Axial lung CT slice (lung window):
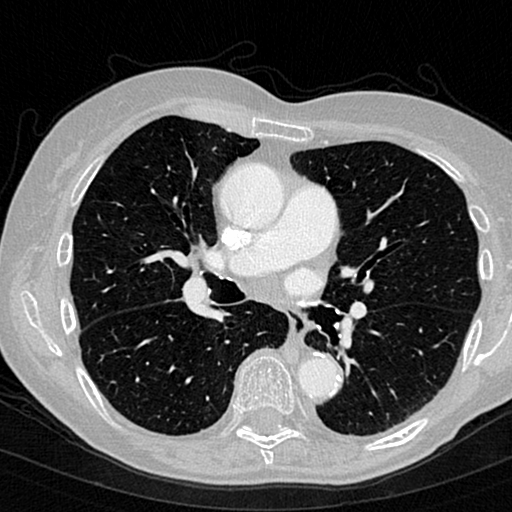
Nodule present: no